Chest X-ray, AP view. Patient: 39 years old, sex F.
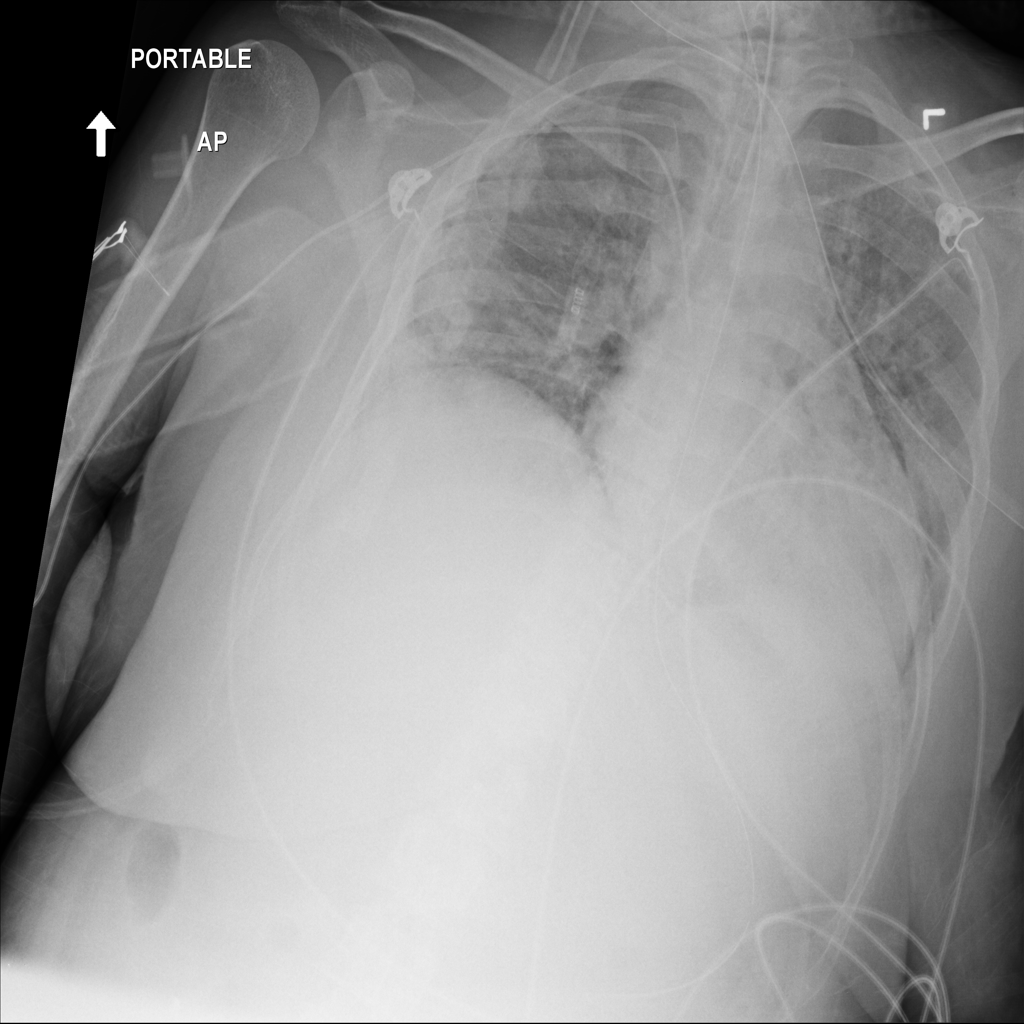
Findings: No Finding